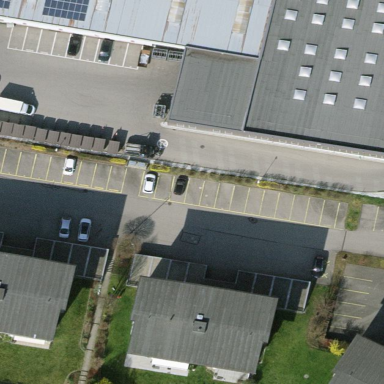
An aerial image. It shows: Parking area with asphalt surface.